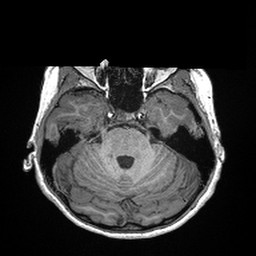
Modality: T1w
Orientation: coronal
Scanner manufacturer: siemens
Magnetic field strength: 3 T
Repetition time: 2.3 s
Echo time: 0.00298 s